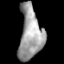
Tissue: lung
Cell type: Epithelial cells
Senescence score: 0.232
Nuclear area (px): 1181
Mean DAPI intensity: 158.985